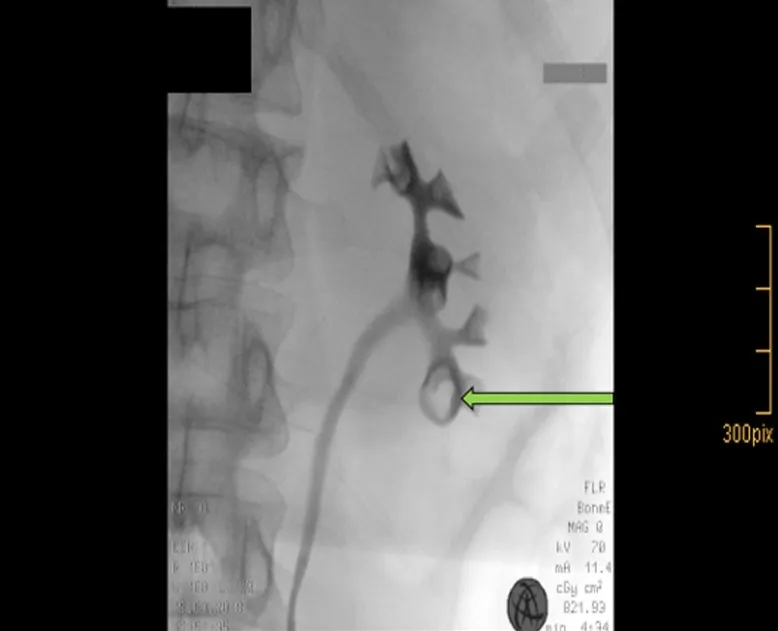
Filling defect in the left lower pole calix in retrograde pyelography.
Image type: radiology (x_ray)